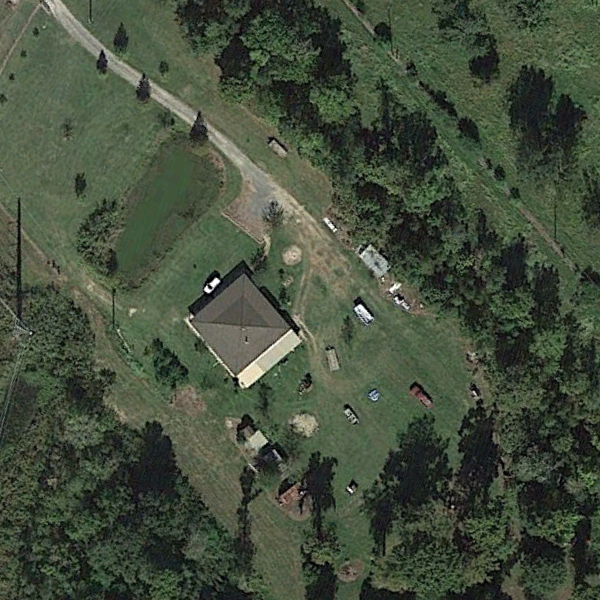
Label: SparseResidential